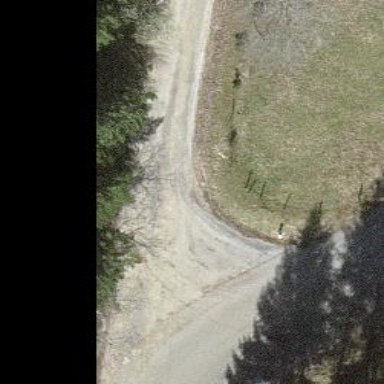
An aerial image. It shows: Unclassified road.